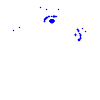
Particle: electron